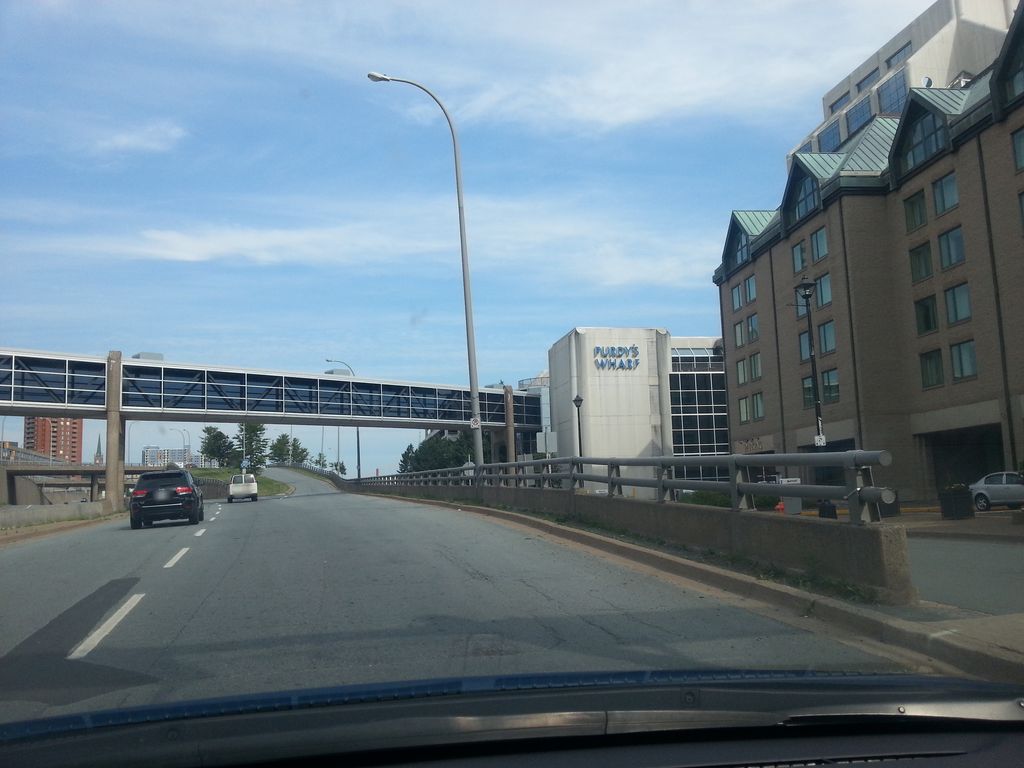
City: halifax